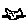
Label: cat